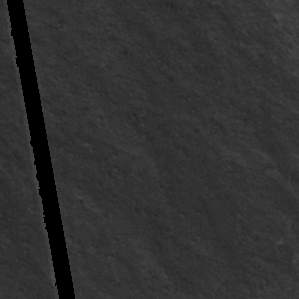
Label: frost